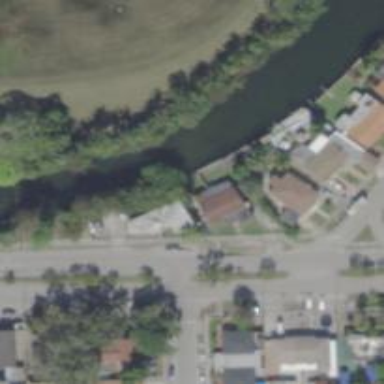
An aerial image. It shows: Canal.